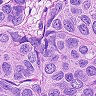
Metastatic tissue present: yes